Question: See image here:

The background of all wikipedia pages is always blue in Chrome. I am not sure how to fix this, I have tried the obvious stuff like closing and re-opening Chrome and deleting my cache.
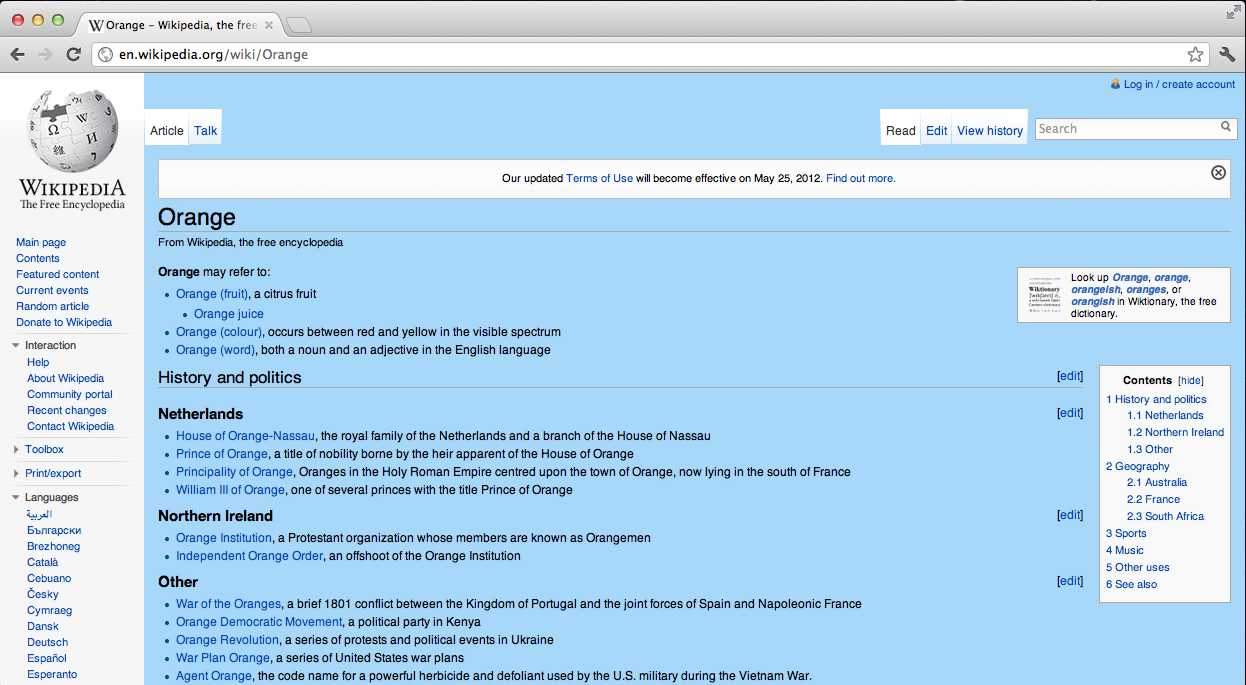
Answer: I came across this before and it was to do with the zoom level that was set for wikipedia. More info <URL>. Might not be the same issue for you but worked for me.